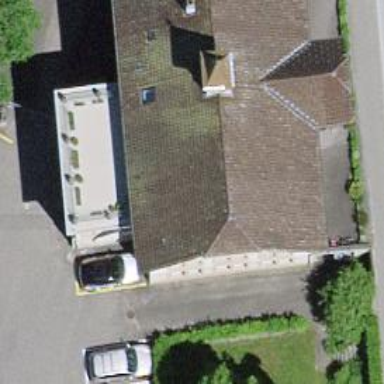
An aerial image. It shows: Kindergarten.